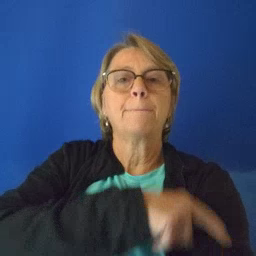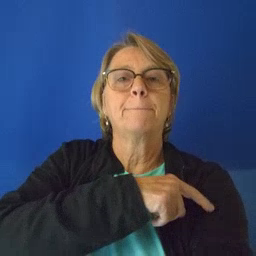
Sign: arm